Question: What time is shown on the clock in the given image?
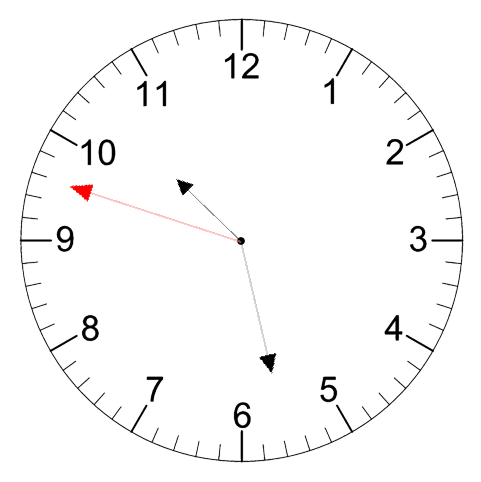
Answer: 10:27:48